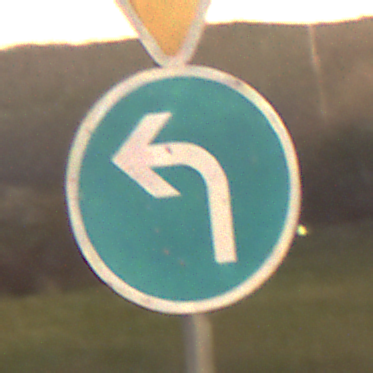
Verkehrszeichen: VorgeschriebeneFahrtrichtungLinks
Zusatzzeichen oben: VorfahrtGewaehren
Umgebung: Outdoor, Suburban
Tageszeit: Night
Wetter: Clear
Licht: Artificial
Jahreszeit: NotSpecified
Kontrast: MediumContrast